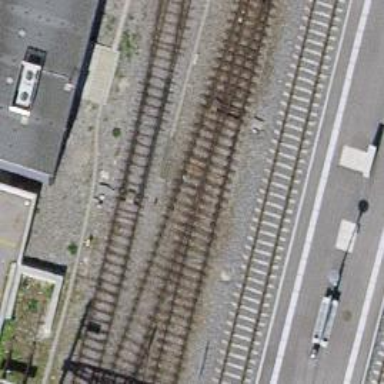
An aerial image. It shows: Railway switch.